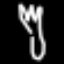
Label: fork